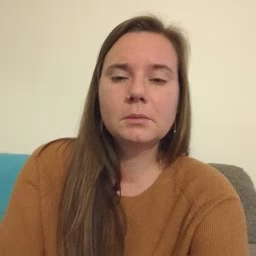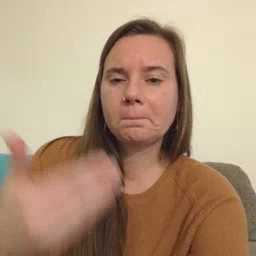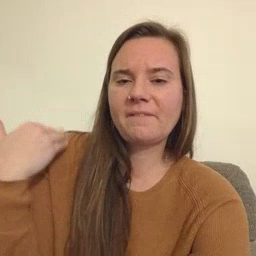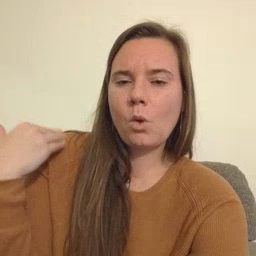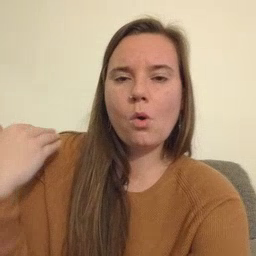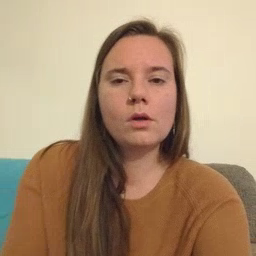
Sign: before